Question: In the following code I am passing through every element of a DataTable and adding it to a string.
'''
foreach(DataColumn column in table.Columns)
{
if (firstpass)
{
firstpass = false;
continue;
}
toReturn += column.ColumnName + ",";
}
toReturn += ";";
firstpass = true;
foreach (DataRow row in table.Rows)
{
foreach (DataColumn column in table.Columns)
{
if (firstpass)
{
firstpass = false;
continue;
}
toReturn += row[column].ToString() + " ";
}
firstpass = true;
}
return toReturn;
'''
Result:
'''
"CAD,Celiac,Hypertension,Anticoagulates,Ace Inhibitors,Insulin,;176 25 296 109 73 " + "353 195 18 300 92 73 377 "
'''
Can anybody explain why the string returned from the function has the concatenation operator (plus sign)? I am trying to create a comma delimited string but that is causing problems when I interpret the string in a different class.

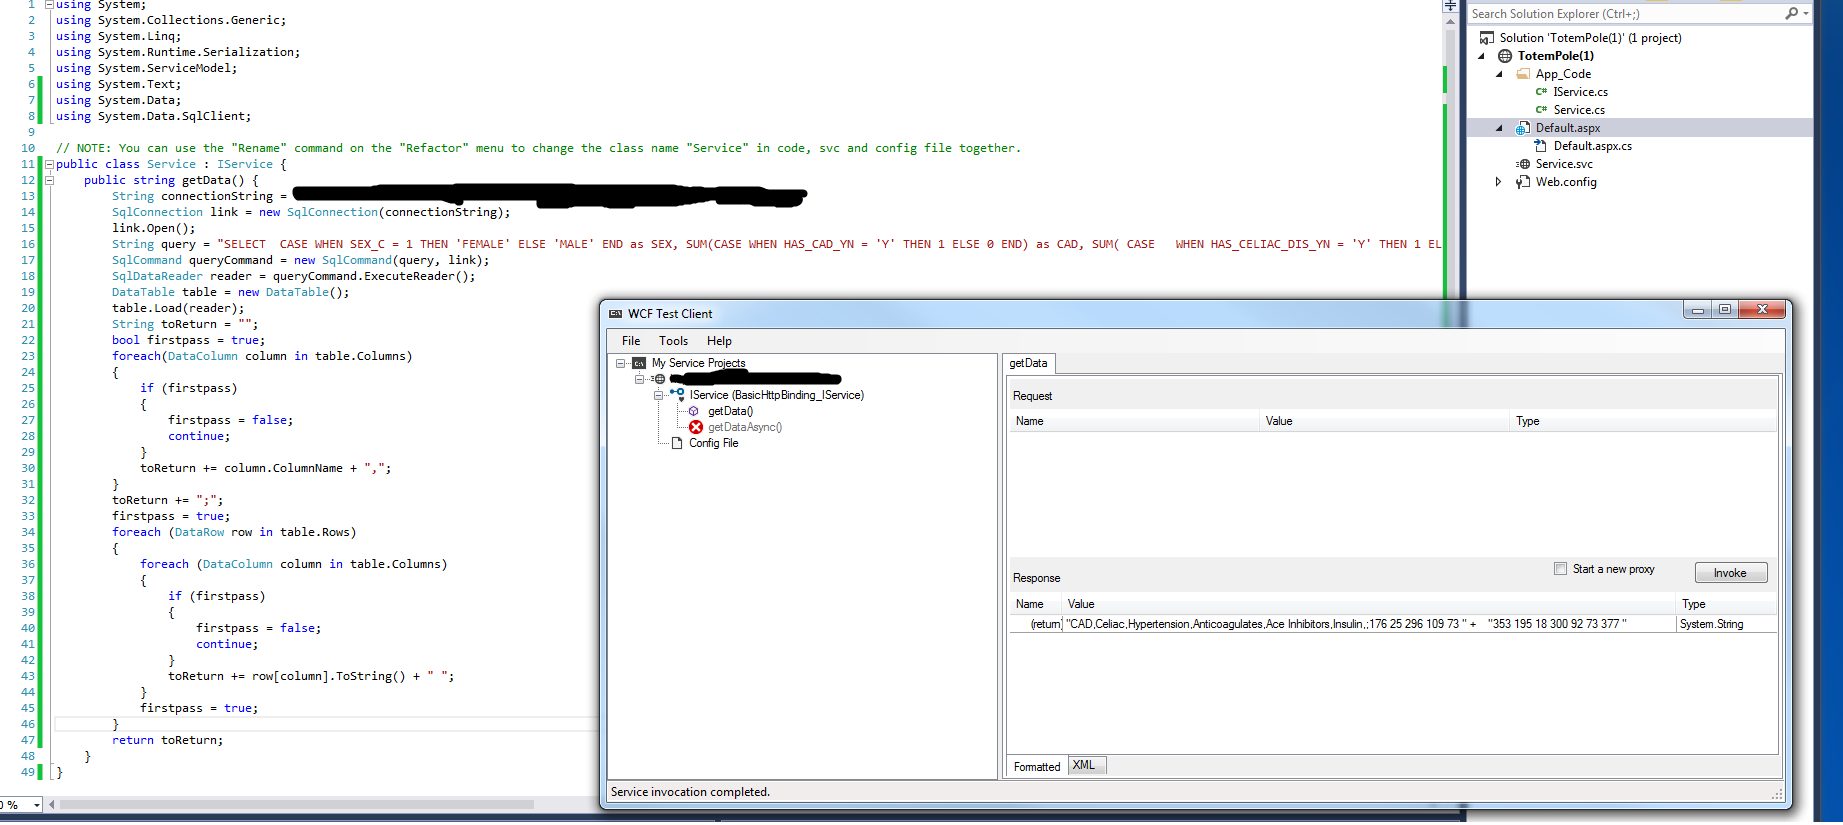
Answer: WCF test client breaks the string and concatenates it back to display in the "Value" column. See this previous question: <URL>